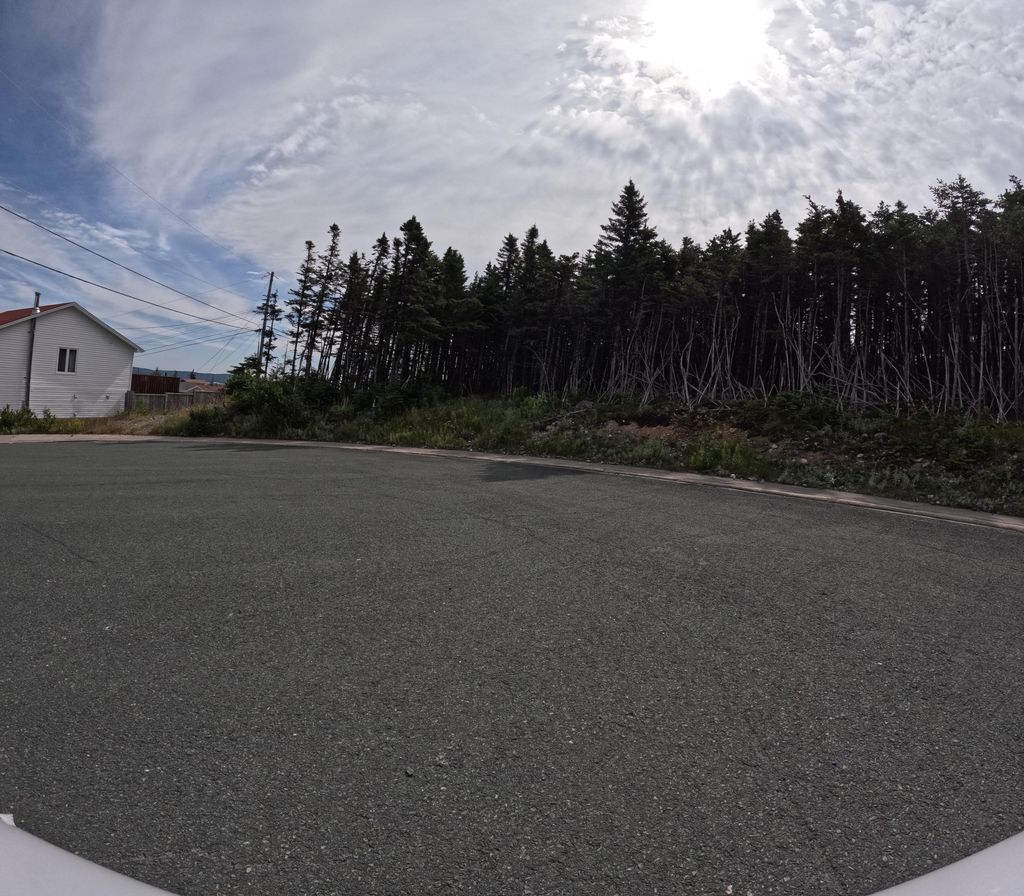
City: st_johns